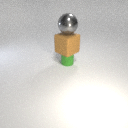
large brown rubber cube below large gray metal sphere